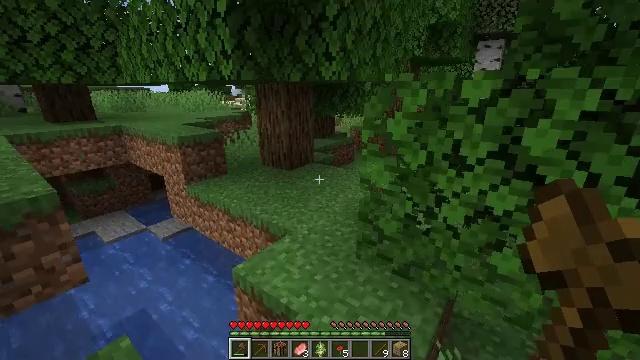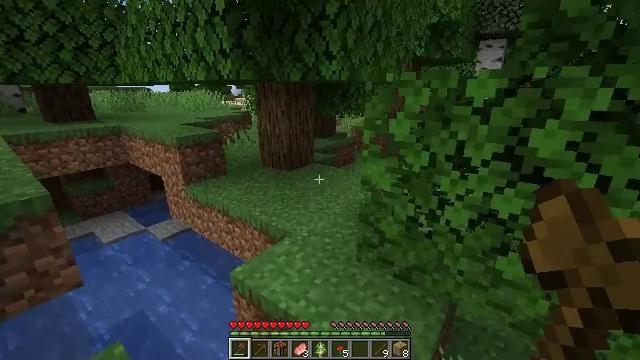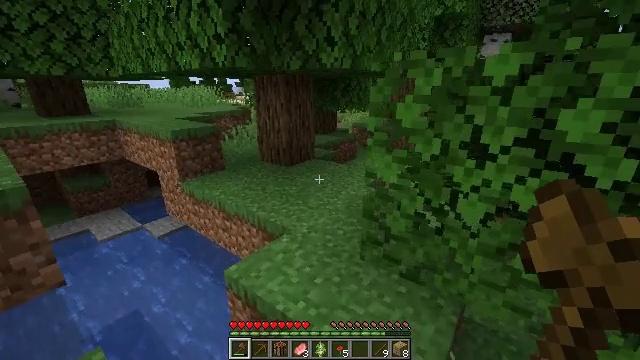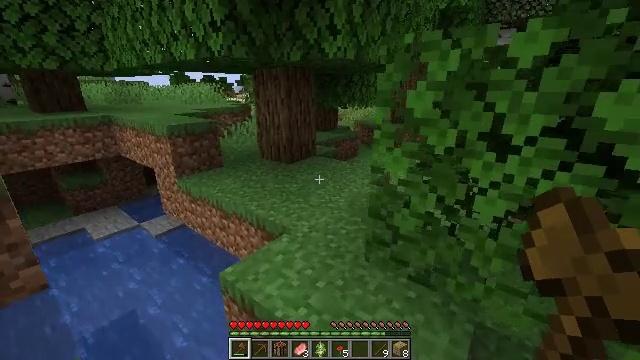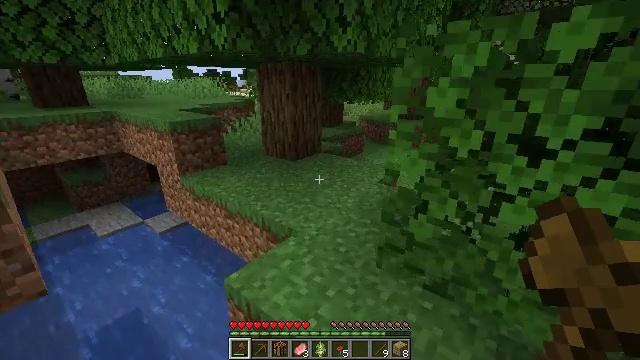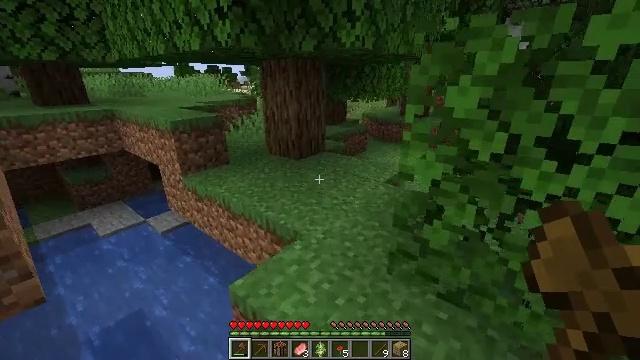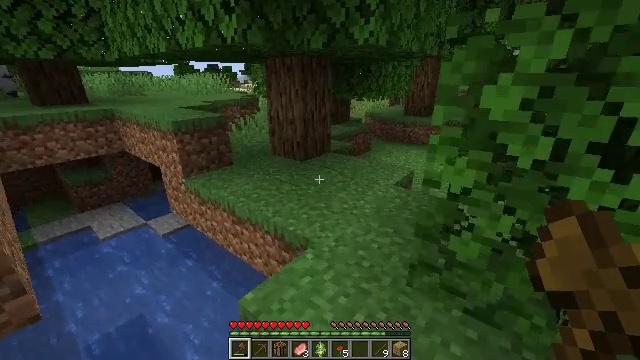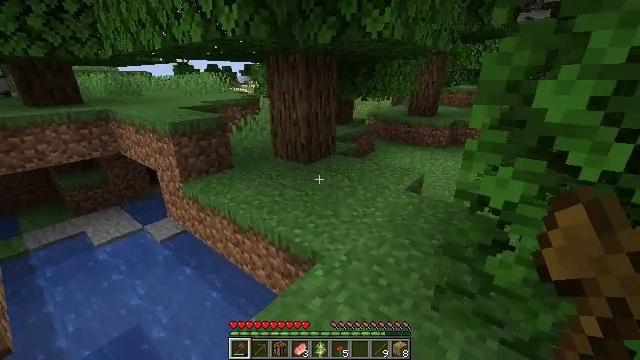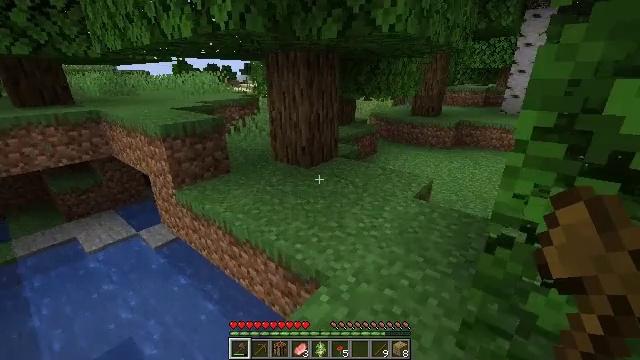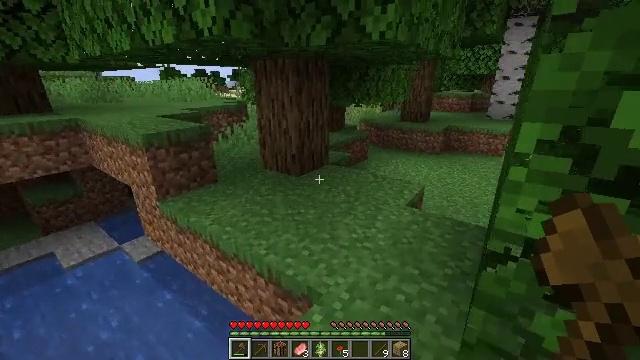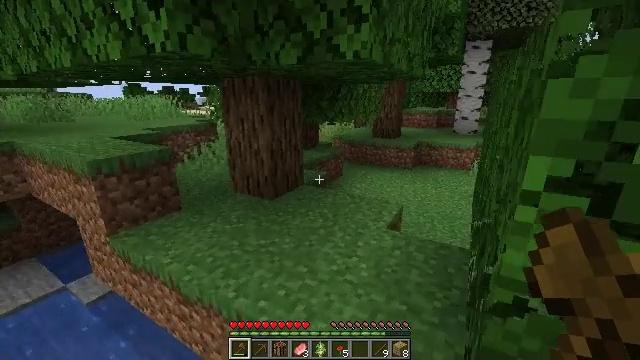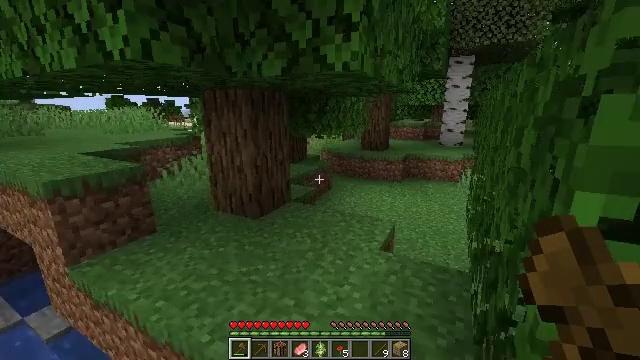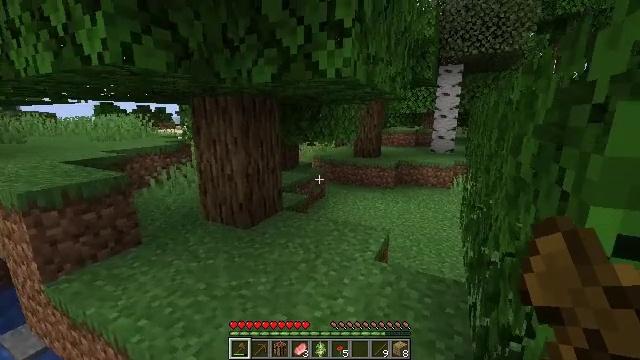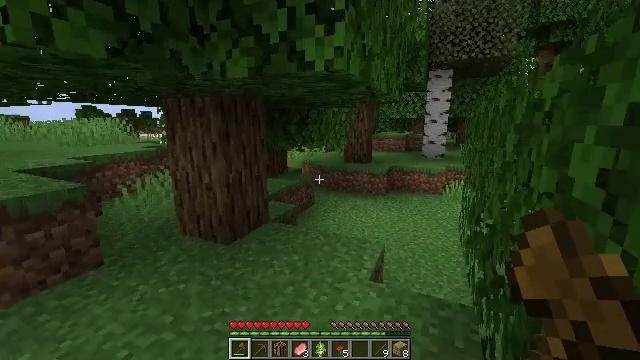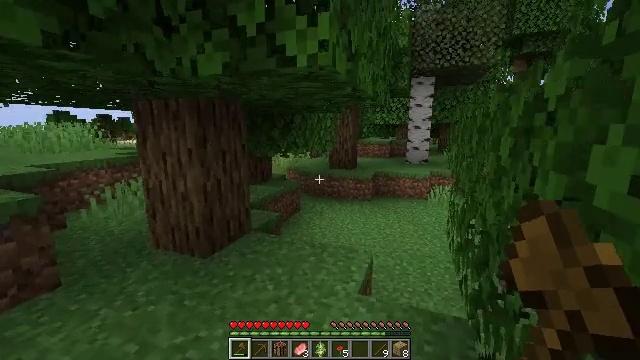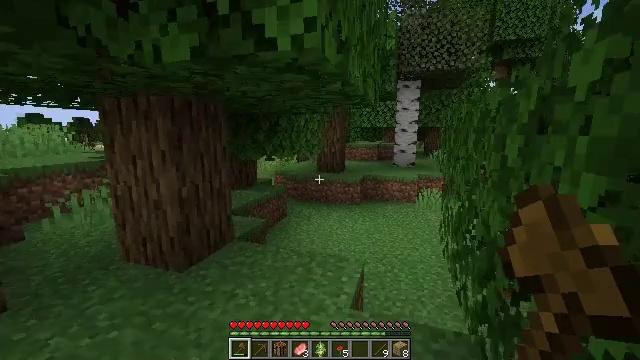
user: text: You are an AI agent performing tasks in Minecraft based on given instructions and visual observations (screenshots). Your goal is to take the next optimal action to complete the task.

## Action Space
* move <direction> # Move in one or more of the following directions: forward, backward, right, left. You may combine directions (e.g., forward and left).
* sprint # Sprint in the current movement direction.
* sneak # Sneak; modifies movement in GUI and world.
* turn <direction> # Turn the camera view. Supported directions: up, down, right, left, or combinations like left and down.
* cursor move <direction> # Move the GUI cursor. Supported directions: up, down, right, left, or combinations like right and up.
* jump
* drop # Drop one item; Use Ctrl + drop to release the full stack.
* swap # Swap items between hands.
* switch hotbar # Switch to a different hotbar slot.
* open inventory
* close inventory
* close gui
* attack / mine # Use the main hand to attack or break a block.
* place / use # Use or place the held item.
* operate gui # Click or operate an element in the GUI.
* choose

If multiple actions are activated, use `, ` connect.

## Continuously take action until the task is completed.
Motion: motion action
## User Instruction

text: Break the pumpkin to collect it.
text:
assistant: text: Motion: move forward and move left
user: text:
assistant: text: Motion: move forward and move left
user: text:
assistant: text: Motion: move forward and move left
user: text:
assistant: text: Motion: move forward and move left, turn down
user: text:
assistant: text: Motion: move forward and move left
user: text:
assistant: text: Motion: move forward
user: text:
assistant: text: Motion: move forward
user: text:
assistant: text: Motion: move forward
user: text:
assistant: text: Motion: move forward, turn right and up
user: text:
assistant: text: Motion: move forward, turn right and up
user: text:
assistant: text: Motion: move forward, turn right and up
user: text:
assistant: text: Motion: move forward, turn right and up
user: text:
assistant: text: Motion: move forward, turn right
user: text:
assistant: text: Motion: move forward, turn right and up
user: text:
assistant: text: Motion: move forward, turn right
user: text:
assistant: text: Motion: move forward
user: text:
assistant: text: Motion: move forward
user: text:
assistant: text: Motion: move forward
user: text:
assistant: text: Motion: move forward
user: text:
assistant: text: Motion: move forward
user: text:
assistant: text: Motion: move forward
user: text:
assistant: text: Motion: move forward, turn left and down
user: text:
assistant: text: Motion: move forward, turn left
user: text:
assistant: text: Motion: move forward, turn left
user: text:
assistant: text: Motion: move forward and move right, turn left
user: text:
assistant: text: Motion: move forward and move right, turn left
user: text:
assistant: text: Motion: move forward and move right, turn left
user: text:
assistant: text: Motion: move forward and move right
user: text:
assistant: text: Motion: move forward and move right
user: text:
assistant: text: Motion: move forward